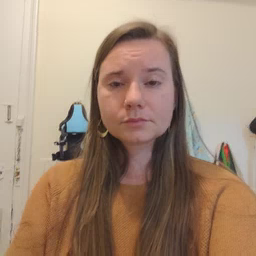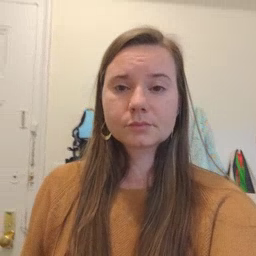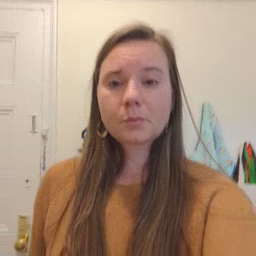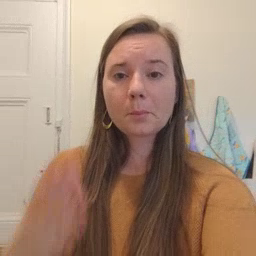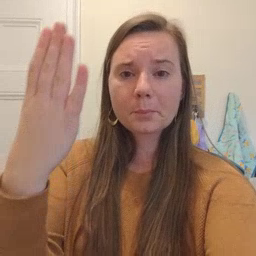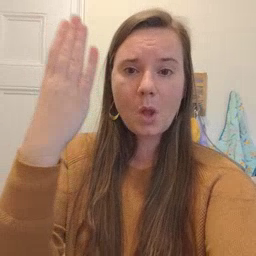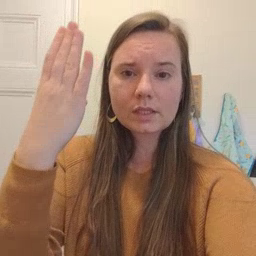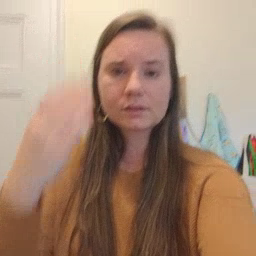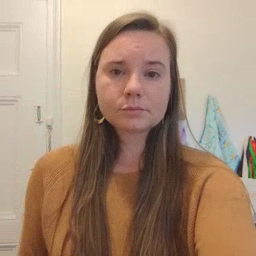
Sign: morning